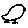
Label: bird